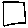
Label: square